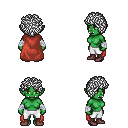
a pixel art fantasy rpg character, female body template, orc, green skin, maroon cape, white pants, white curly afro hairstyle, white cloth bandages, maroon shoes, four views (front, back, left, right), 2x2 character sprite sheet, small pixel art, hard edges, no anti-aliasing